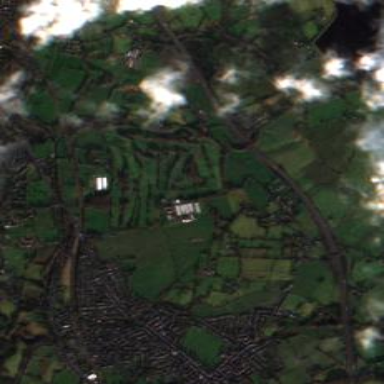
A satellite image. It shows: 18-hole golf course categorized under leisure land.